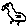
Label: bird